Interaction volume radius: 10 \u00c5
Interaction volume height: 25 \u00c5
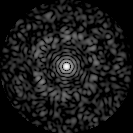
Disorder parameter: 0.8118